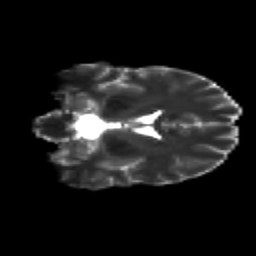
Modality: T2w
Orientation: coronal
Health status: healthy
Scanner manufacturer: siemens
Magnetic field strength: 3 T
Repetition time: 12 s
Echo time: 0.092 s